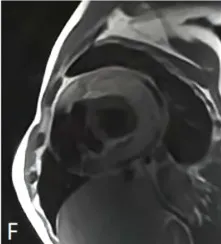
(F) MRI T1-weighted image, short axial position.
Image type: radiology (mri)